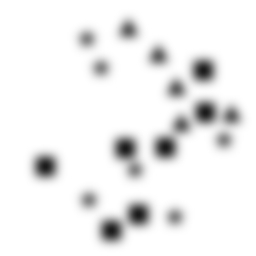
Squares: 7
Triangles: 5
Stars: 6
Total shapes: 18